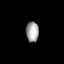
Tissue: lung
Cell type: Myeloid cells
Senescence score: 0.5492
Nuclear area (px): 254
Mean DAPI intensity: 163.004